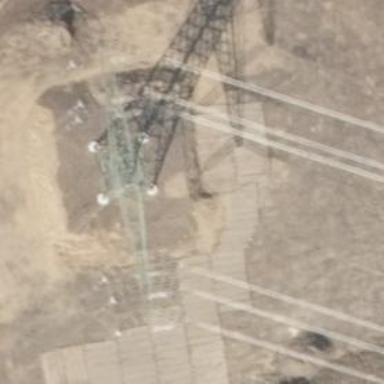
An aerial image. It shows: Power tower.